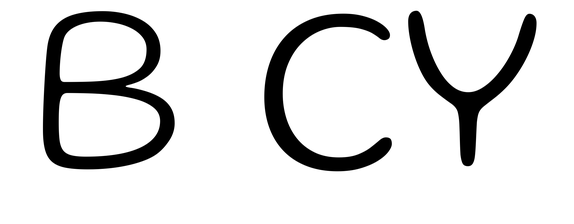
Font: Gluten_ExtraLight